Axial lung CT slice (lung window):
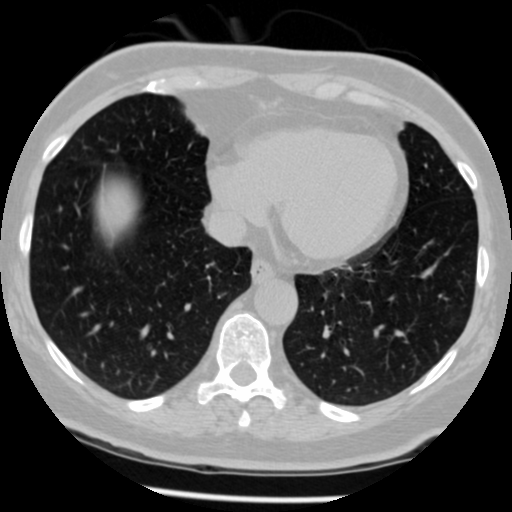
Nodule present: no